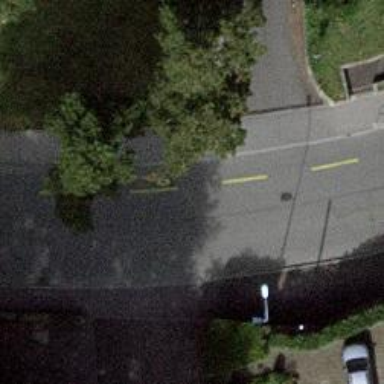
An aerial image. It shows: Unclassified road with asphalt surface. There is designated cycle lane on the left.